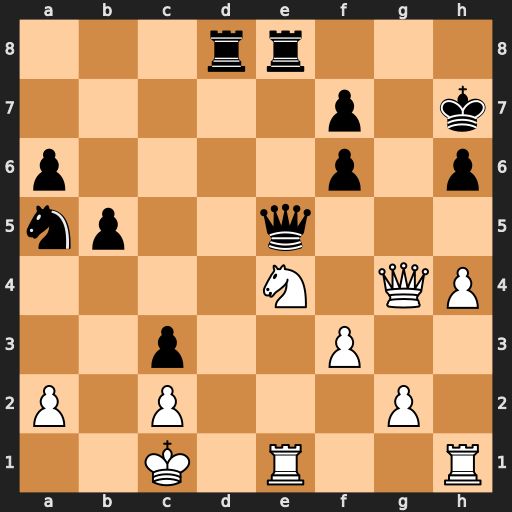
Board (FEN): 3rr3/5p1k/p4p1p/np2q3/4N1QP/2p2P2/P1P3P1/2K1R2R
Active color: w
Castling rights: -
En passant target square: -
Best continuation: Ng5+ fxg5 Rxe5